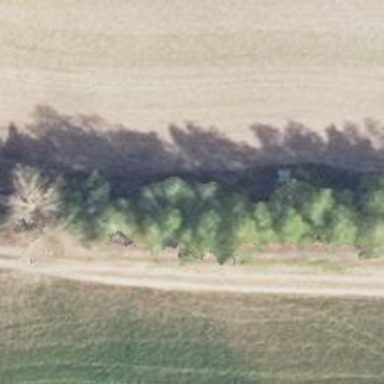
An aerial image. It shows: Hunting stand.